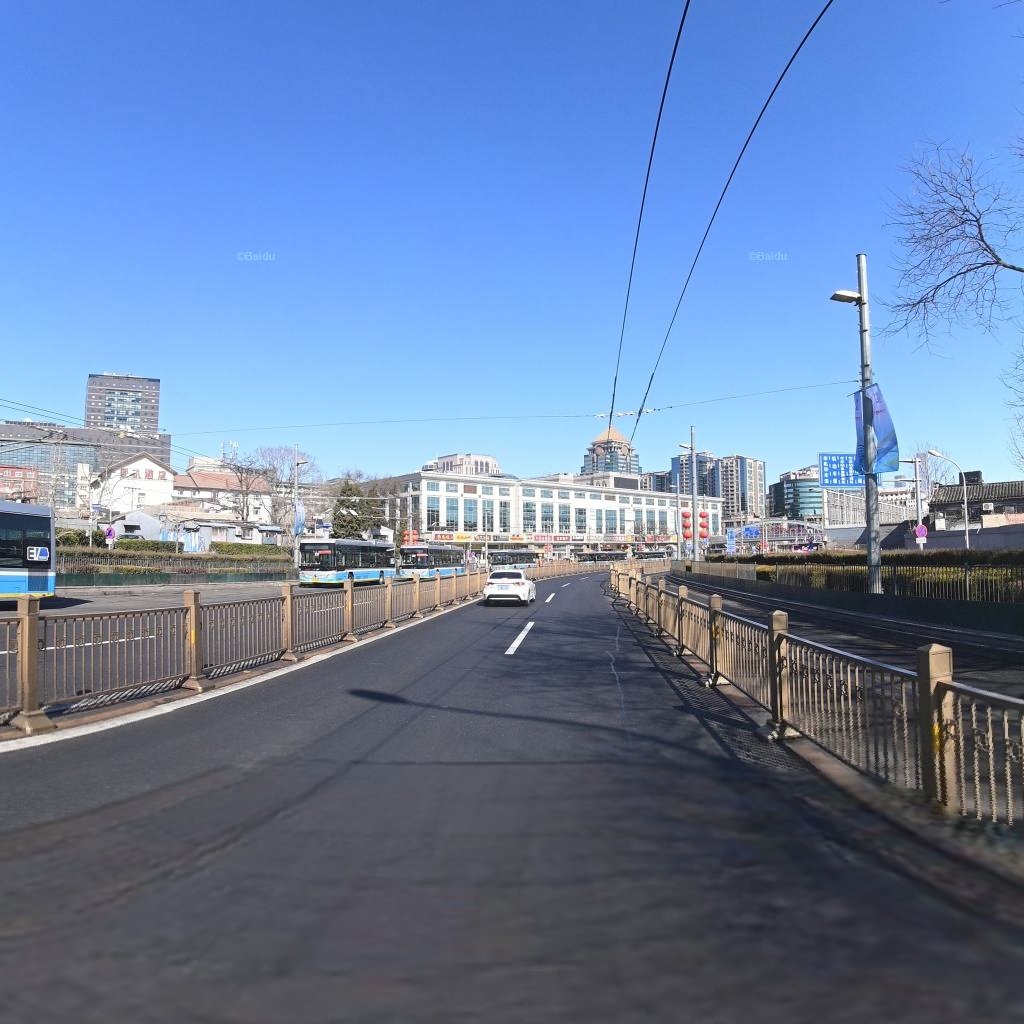
Region: Dongcheng
Road damage annotations: longitudinal patch